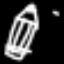
Label: pencil